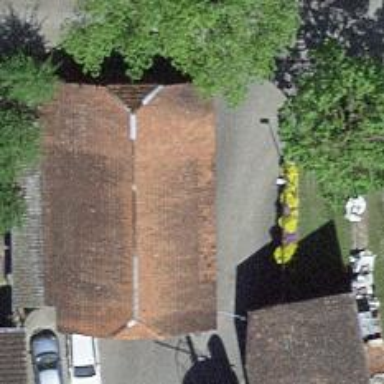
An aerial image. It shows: Barn.